Question: I have three inputs in merge signals in different time, the out put of merge signals appeared to wait for all signals and outputted them. what I want is to have an output for every signal (on current output) as soon as it inputted.
For example: if I write (1) in initial value. 5,5,5 in all three numeric. with 3 sec time delay, I will have 6,7,and 16 in target 1, target 2, and target 3. And over all 16 on current output. I don't want that to appear at once on current output. I want to have as it appears in target with same time layout.
please see attached photo.
can anyone help me with that.
thanks.

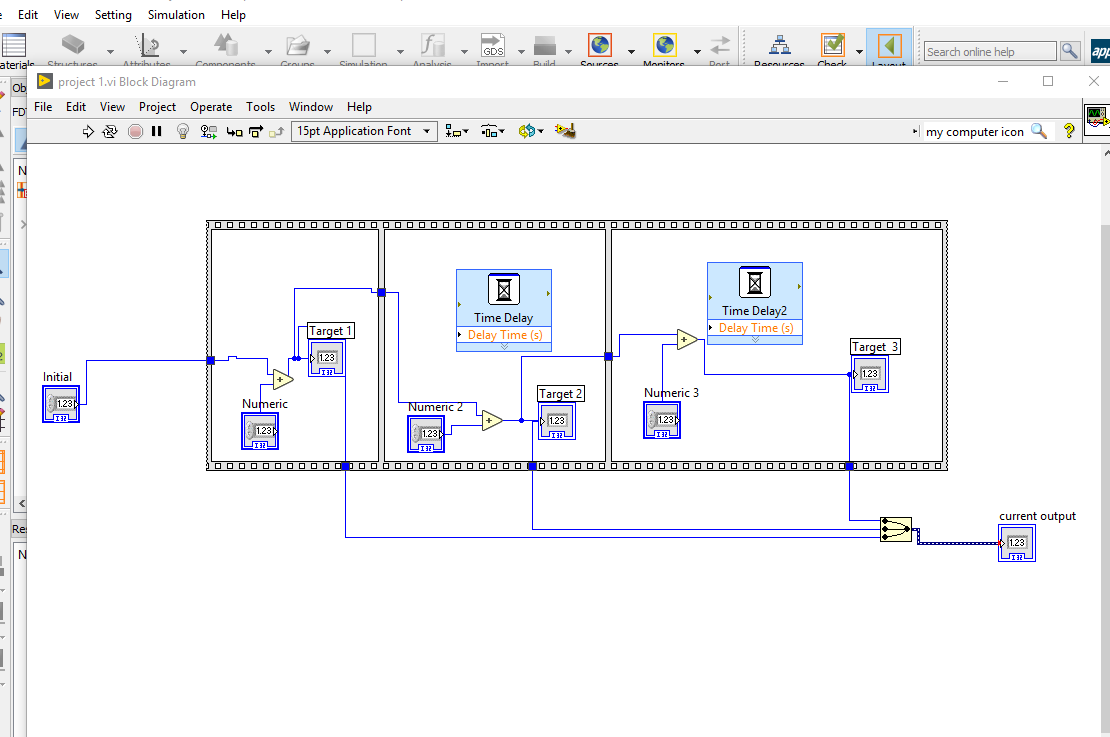
Answer: All nodes in LabVIEW fire when all their inputs arrive. This language uses synchronous data flow, not asynchronous (which is the behavior you were describing).
The output of Merge Signals is a single data structure that contains all the input signals -- merged, like the name says. :-)
To get the behavior you want, you need some sort of asynchronous communication. In older versions of LabVIEW, I would tell you to create a queue refnum and go look at examples of a producer/consumer pattern.
But in LabVIEW 2016 and later, right click on each of the tunnels coming out of your flat sequence and chose "Create>>Channel Writer...". In the dialog that appears, choose the Messenger channel. Wire all the outputs of the new nodes together. This creates an asynchronous wire, which draws very differently from your regular wires. On the wire, right click and choose "Create>>Channel Reader...". Put the reader node inside a For Loop and wire a 3 to the N terminal. Now you have the behavior that as each block finishes, it will send its data to the loop.
Move the Write nodes inside the Flat Sequence if you want to guarantee the enqueue order. If you wait and do the Writes outside, you'll sometimes get out-of-order data (I.e. when the data generation nodes happen to run quickly).
Side note: I (and most LabVIEW architects) would strongly recommend you avoid using sequence structures as much as possible. They're a bad habit to get into -- lots of writings online about their disadvantages.